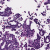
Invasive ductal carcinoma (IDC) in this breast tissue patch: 1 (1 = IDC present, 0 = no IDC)